Field crop: tomato
Growth stage: 2
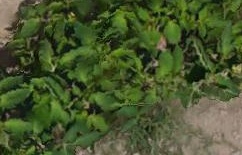
Species: tomato